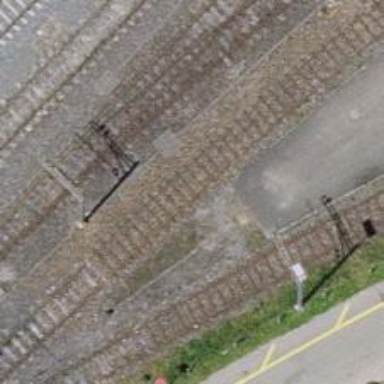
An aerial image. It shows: Railway yard with electrified tracks and single track.